Question: I need to open android device's data connection in my app. My phone is rooted, and its system is android 2.3.5. Unfortunately, the following fails:
'''
// open data connection
Class telephonyManagerClz=TelephonyManager.class;
Method mGetITelephony=telephonyManagerClz
.getDeclaredMethod("getITelephony");
mGetITelephony.setAccessible(true);
Object iTelephony = mGetITelephony.invoke(tm);
Method mEnableDataConn=iTelephony.getClass()
.getDeclaredMethod("enableDataConnectivity");
mEnableDataConn.setAccessible(true);
mEnableDataConn.invoke(iTelephony);
'''
This is the exception displayed in logcat:

It seems that I don't have the MODIFY_PHONE_STATE permission, but I've added it into Manifest.xml yet. What could be the problem?
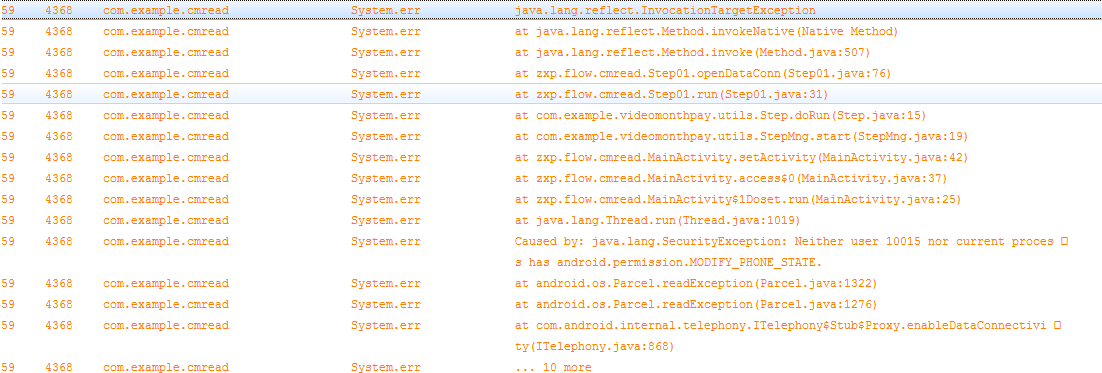
Answer: 'android.permission.MODIFY_PHONE_STATE' is a reserved permission. You can only use system permissions if your application is signed with the system certificate.
During the installation of your app you should see a warning from the PackageManager that the permission was revoked.
Although I'm not entirely familiar with overriding permission restrictions on rooted devices, if you haven't built your system from source, it's unlikely that you have the certificate and the system will simply continue to revoke your permission. I believe it's simply not possible to sign your app to use it.